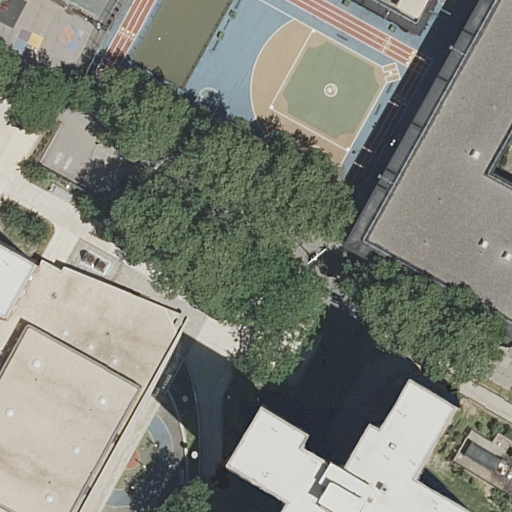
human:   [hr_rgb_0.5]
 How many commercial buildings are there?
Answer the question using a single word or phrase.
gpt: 0

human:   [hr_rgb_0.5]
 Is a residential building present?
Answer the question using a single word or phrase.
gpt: yes

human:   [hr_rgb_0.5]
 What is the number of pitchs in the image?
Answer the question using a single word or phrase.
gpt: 1

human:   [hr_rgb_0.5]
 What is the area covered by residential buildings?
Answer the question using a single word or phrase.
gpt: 659m2

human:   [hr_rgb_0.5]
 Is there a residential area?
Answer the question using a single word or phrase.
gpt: yes

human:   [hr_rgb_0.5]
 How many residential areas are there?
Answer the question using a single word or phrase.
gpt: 1

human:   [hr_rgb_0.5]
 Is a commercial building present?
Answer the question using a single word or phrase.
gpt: no

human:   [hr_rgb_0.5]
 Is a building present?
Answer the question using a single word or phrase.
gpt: yes

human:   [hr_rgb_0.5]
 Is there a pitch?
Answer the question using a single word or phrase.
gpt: yes

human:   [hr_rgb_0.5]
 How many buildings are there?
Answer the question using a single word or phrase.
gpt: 4

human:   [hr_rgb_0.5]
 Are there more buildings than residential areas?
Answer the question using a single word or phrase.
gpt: yes

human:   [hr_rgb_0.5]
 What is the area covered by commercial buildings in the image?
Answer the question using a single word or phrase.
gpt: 0m2

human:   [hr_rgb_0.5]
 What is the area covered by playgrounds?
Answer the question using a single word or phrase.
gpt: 936m2

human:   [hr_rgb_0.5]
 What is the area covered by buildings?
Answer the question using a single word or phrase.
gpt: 994m2

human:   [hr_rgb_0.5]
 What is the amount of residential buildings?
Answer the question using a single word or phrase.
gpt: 3

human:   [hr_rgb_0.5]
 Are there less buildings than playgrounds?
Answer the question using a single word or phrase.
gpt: no

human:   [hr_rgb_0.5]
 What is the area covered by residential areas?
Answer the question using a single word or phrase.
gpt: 7538m2

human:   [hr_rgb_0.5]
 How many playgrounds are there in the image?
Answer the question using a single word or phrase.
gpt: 1

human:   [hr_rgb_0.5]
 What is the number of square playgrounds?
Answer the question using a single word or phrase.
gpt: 0

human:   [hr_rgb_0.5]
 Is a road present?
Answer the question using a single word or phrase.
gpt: no

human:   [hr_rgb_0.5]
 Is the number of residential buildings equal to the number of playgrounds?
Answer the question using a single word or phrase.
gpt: no

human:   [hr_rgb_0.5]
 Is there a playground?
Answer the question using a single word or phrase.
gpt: yes

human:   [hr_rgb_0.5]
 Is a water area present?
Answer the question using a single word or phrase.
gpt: no

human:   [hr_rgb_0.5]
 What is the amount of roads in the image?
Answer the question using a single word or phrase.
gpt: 0

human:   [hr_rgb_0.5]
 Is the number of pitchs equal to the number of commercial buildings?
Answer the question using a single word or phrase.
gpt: no

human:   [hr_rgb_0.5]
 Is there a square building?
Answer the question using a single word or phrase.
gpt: no

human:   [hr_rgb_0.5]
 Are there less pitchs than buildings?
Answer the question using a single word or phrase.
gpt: yes

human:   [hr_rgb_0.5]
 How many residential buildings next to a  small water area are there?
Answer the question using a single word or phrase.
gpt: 0

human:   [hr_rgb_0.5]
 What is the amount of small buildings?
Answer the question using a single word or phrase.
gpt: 1

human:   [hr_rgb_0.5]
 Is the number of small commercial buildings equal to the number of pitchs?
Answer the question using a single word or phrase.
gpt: no

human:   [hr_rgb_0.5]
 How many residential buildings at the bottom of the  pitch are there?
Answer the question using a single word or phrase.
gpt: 3

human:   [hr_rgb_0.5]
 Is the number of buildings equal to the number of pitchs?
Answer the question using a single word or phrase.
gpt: no

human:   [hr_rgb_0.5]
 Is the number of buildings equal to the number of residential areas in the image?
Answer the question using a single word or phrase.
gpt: no

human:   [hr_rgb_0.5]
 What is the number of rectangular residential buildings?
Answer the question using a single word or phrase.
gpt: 2

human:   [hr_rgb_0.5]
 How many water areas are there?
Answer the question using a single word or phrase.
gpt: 0

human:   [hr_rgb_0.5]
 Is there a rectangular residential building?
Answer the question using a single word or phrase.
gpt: yes

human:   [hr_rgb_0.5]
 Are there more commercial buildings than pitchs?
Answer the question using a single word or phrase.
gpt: no

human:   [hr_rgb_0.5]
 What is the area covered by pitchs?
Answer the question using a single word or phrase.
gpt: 0m2

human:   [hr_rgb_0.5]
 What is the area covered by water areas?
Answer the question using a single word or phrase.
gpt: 0m2

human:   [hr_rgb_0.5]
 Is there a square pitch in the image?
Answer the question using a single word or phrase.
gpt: no

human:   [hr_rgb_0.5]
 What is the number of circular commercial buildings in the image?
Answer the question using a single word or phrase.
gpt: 0

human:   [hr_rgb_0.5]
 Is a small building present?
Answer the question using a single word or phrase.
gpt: yes

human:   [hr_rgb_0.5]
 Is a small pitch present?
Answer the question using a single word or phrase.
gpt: yes

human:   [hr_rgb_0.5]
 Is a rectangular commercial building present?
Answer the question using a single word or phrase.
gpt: no

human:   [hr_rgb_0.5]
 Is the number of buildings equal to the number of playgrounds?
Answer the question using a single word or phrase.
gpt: no

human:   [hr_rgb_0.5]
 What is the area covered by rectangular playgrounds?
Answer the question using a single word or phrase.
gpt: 936m2

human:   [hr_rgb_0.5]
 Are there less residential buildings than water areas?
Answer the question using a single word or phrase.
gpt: no

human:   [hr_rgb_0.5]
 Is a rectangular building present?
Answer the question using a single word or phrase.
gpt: yes

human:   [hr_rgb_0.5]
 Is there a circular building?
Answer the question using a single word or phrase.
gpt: no

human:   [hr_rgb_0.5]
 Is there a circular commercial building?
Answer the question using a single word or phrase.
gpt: no

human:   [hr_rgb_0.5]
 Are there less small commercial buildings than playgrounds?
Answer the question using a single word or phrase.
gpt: yes

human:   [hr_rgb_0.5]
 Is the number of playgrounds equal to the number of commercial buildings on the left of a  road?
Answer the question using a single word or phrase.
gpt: no

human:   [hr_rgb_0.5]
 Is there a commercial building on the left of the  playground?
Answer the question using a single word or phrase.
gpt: no

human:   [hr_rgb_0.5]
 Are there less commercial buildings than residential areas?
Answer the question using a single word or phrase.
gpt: yes

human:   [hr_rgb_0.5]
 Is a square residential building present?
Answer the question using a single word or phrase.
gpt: no

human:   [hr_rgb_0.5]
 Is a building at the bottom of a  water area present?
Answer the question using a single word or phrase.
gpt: no

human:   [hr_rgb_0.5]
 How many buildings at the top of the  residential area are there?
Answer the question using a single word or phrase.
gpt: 0

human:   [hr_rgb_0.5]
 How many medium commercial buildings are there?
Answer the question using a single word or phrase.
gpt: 0

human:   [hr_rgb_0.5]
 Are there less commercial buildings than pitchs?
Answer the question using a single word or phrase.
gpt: yes

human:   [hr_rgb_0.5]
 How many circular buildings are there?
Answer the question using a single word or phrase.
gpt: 0

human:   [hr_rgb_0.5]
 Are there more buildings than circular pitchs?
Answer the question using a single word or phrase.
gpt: yes

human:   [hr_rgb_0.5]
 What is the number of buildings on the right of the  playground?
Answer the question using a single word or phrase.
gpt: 4

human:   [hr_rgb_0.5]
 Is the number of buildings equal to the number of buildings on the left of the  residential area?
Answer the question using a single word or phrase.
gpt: no

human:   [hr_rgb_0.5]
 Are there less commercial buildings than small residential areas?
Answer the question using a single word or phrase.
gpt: no